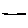
Label: line